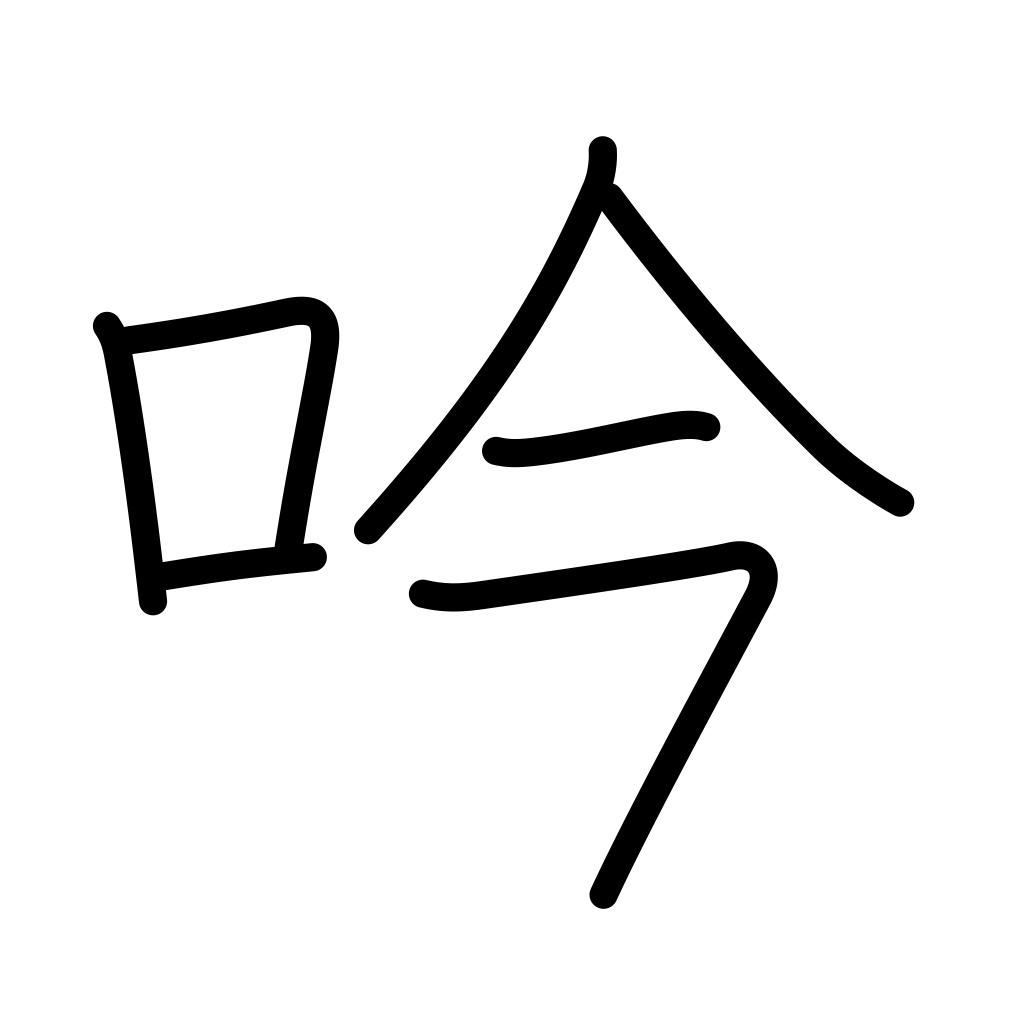
Meaning: versify, singing, recital